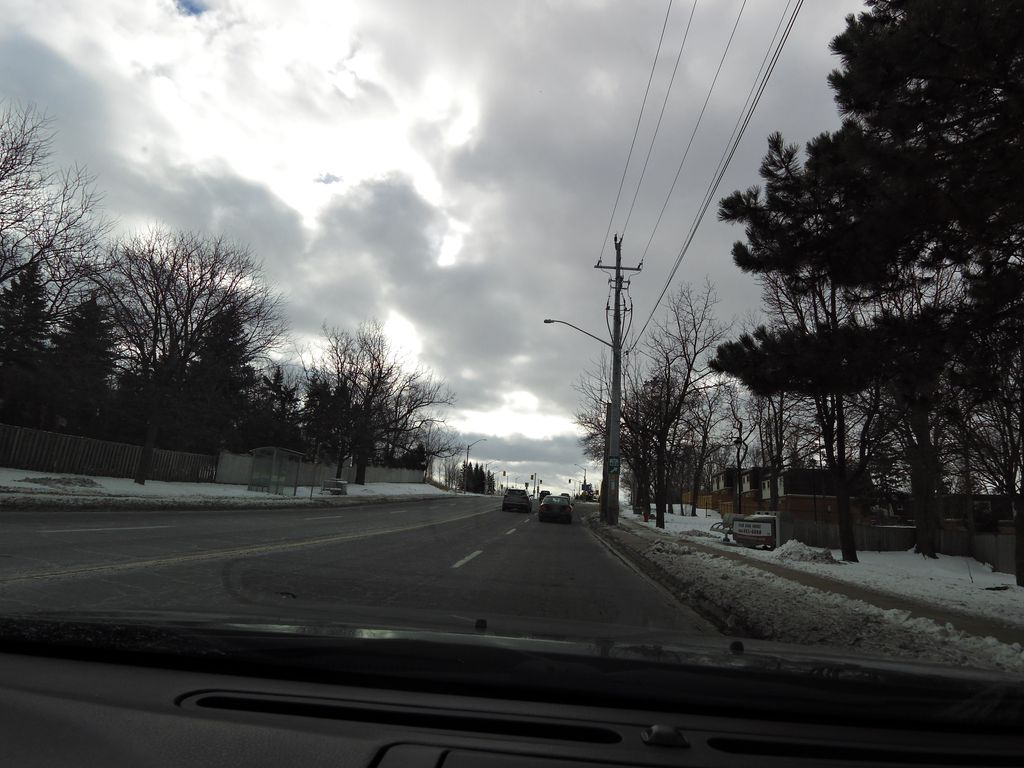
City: hamilton